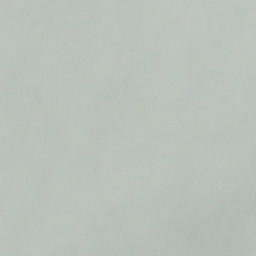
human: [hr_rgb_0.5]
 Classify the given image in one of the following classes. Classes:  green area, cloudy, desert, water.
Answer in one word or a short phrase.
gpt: cloudy